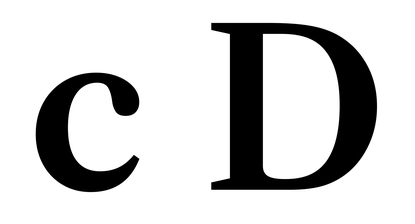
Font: LibreCaslonText_SemiBold